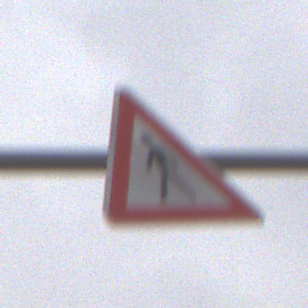
Verkehrszeichen: FussgaengerRechts
Umgebung: Outdoor, RoadRail
Tageszeit: Midday
Wetter: Overcast
Licht: Natural
Jahreszeit: NotSpecified
Kontrast: LowContrast